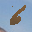
Label: 6